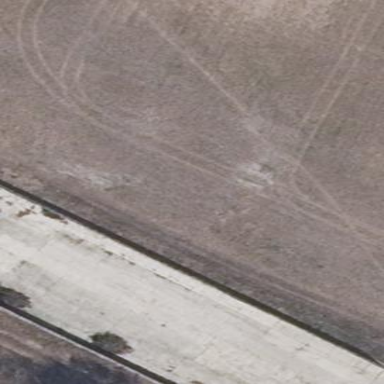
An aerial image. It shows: Bunker silo.